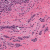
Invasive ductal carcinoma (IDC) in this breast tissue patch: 0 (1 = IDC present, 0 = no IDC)